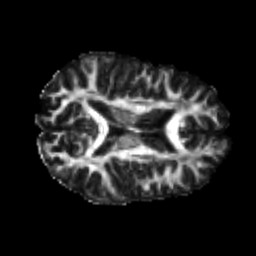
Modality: FA
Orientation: axial
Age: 23
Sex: female
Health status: healthy
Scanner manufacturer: philips
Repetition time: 7.388 s
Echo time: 0.08599 s